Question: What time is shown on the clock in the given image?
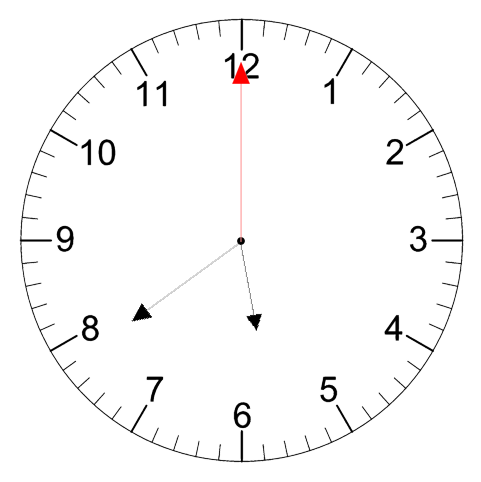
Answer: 05:39:00